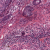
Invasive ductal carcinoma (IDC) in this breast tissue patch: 1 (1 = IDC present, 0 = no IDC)